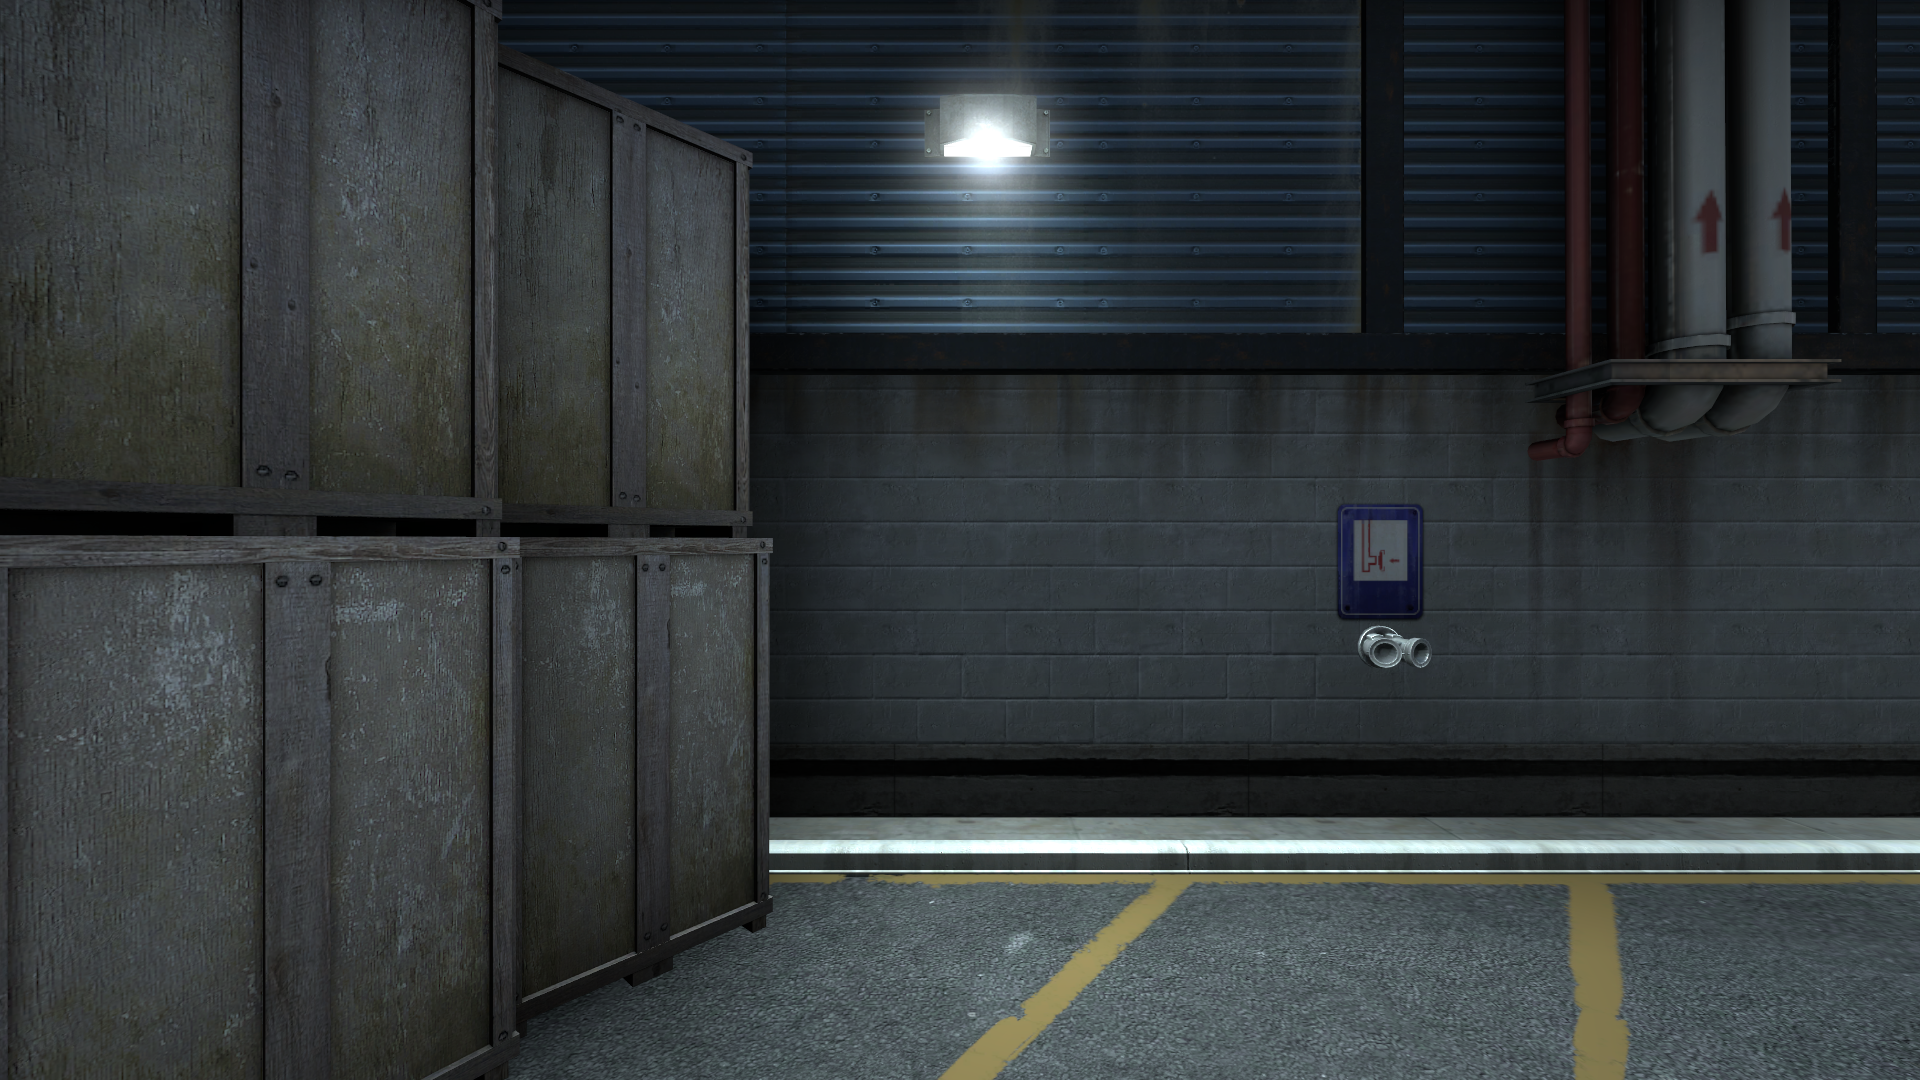
Map: de_train